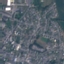
Land use / land cover class: Residential